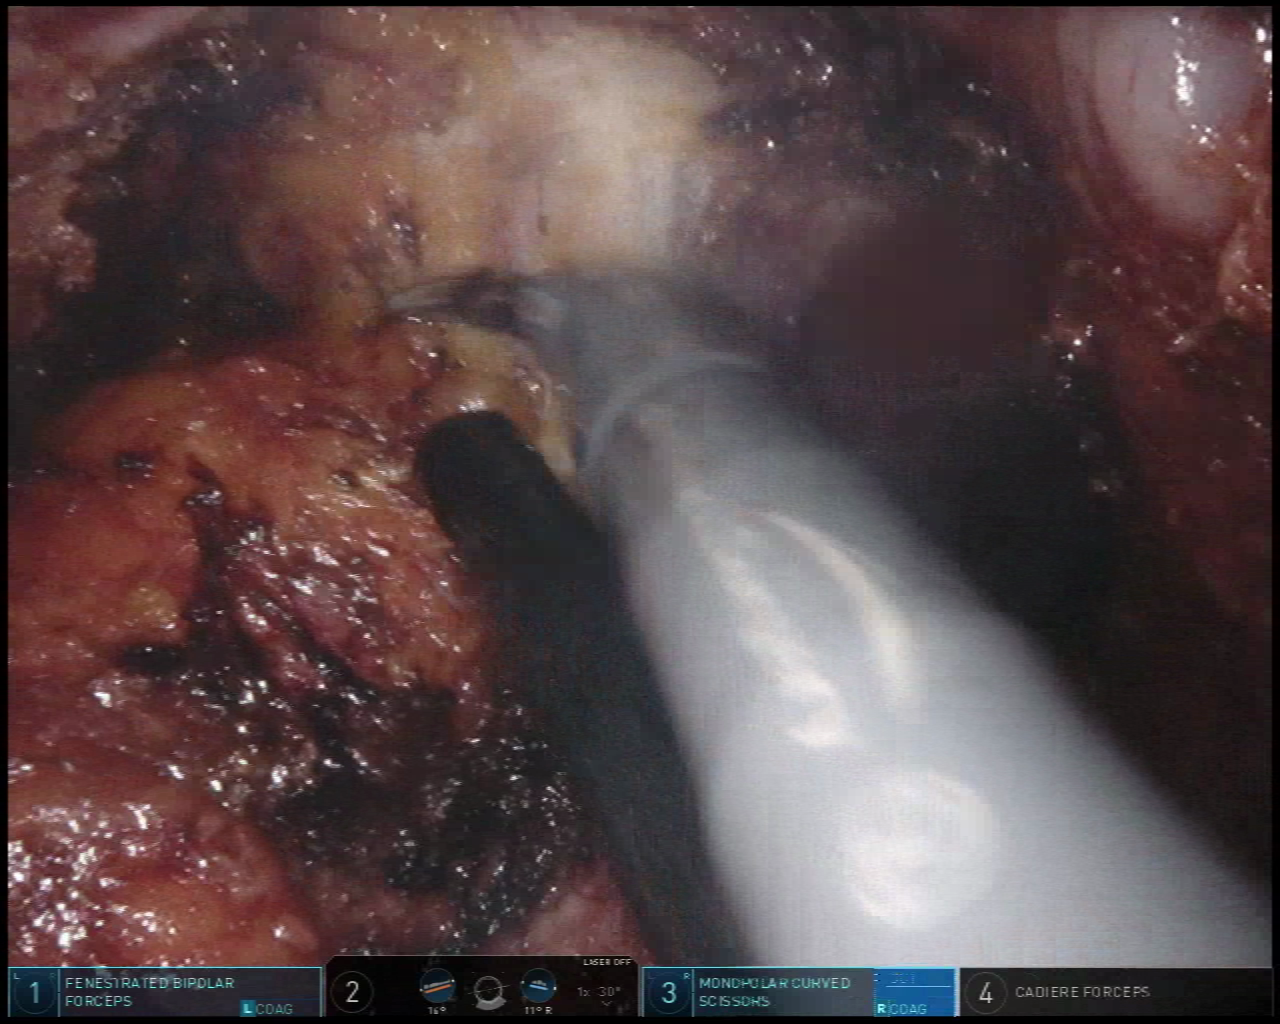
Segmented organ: vesicular_glands
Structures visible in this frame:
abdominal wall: no
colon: no
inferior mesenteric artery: no
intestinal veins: no
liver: no
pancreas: no
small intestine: no
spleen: no
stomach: no
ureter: no
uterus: no
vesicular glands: yes